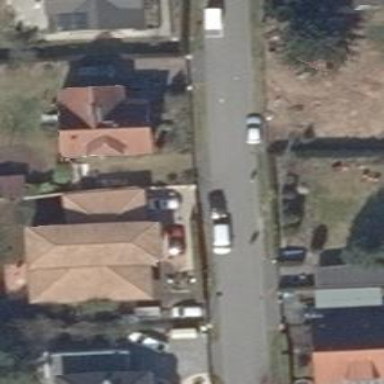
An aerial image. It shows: Driveway.